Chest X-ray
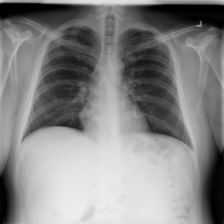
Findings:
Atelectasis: negative
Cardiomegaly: negative
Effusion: negative
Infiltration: positive
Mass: negative
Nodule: positive
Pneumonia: negative
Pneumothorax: negative
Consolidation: negative
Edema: negative
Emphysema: negative
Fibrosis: negative
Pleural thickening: negative
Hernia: negative